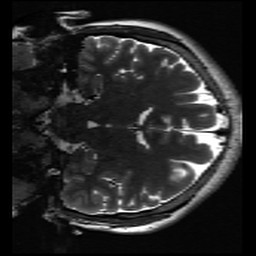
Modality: inplaneT2
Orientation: coronal